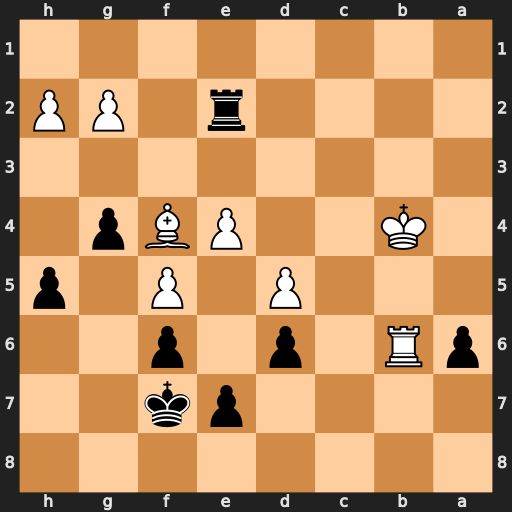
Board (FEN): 8/4pk2/pR1p1p2/3P1P1p/1K2PBp1/8/4r1PP/8
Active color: b
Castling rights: -
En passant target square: -
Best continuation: Rxe4+ Kc3 Rxf4